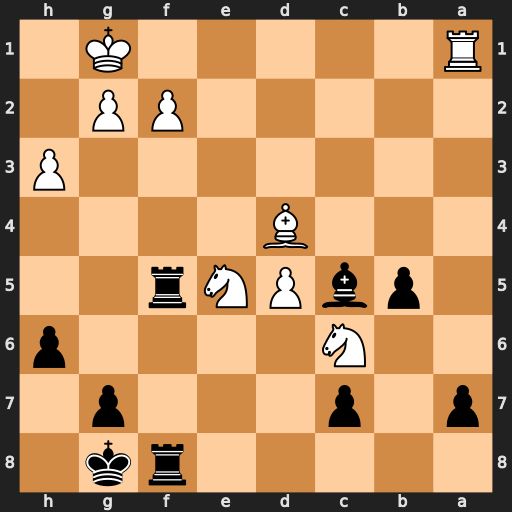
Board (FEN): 5rk1/p1p3p1/2N4p/1pbPNr2/3B4/7P/5PP1/R5K1
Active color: b
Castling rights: -
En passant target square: -
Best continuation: Bxd4 Nxd4 Rxe5